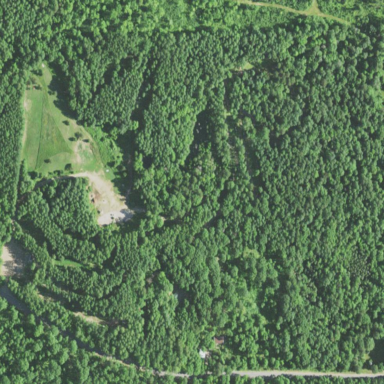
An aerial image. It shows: Disc golf course for leisure activity.